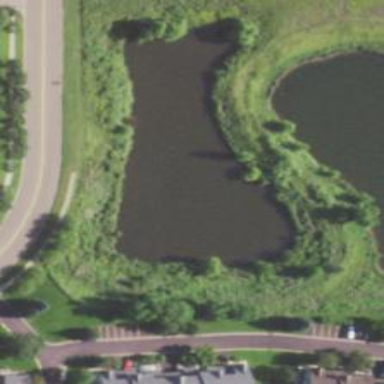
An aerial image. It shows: Peaceful pond surrounded by nature.